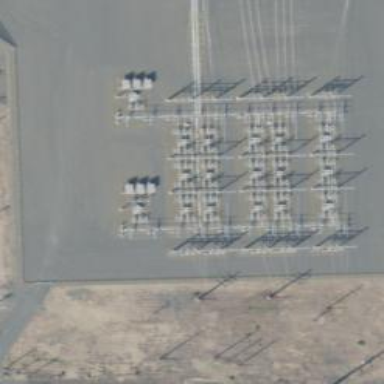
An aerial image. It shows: Switch used for power control.